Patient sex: M
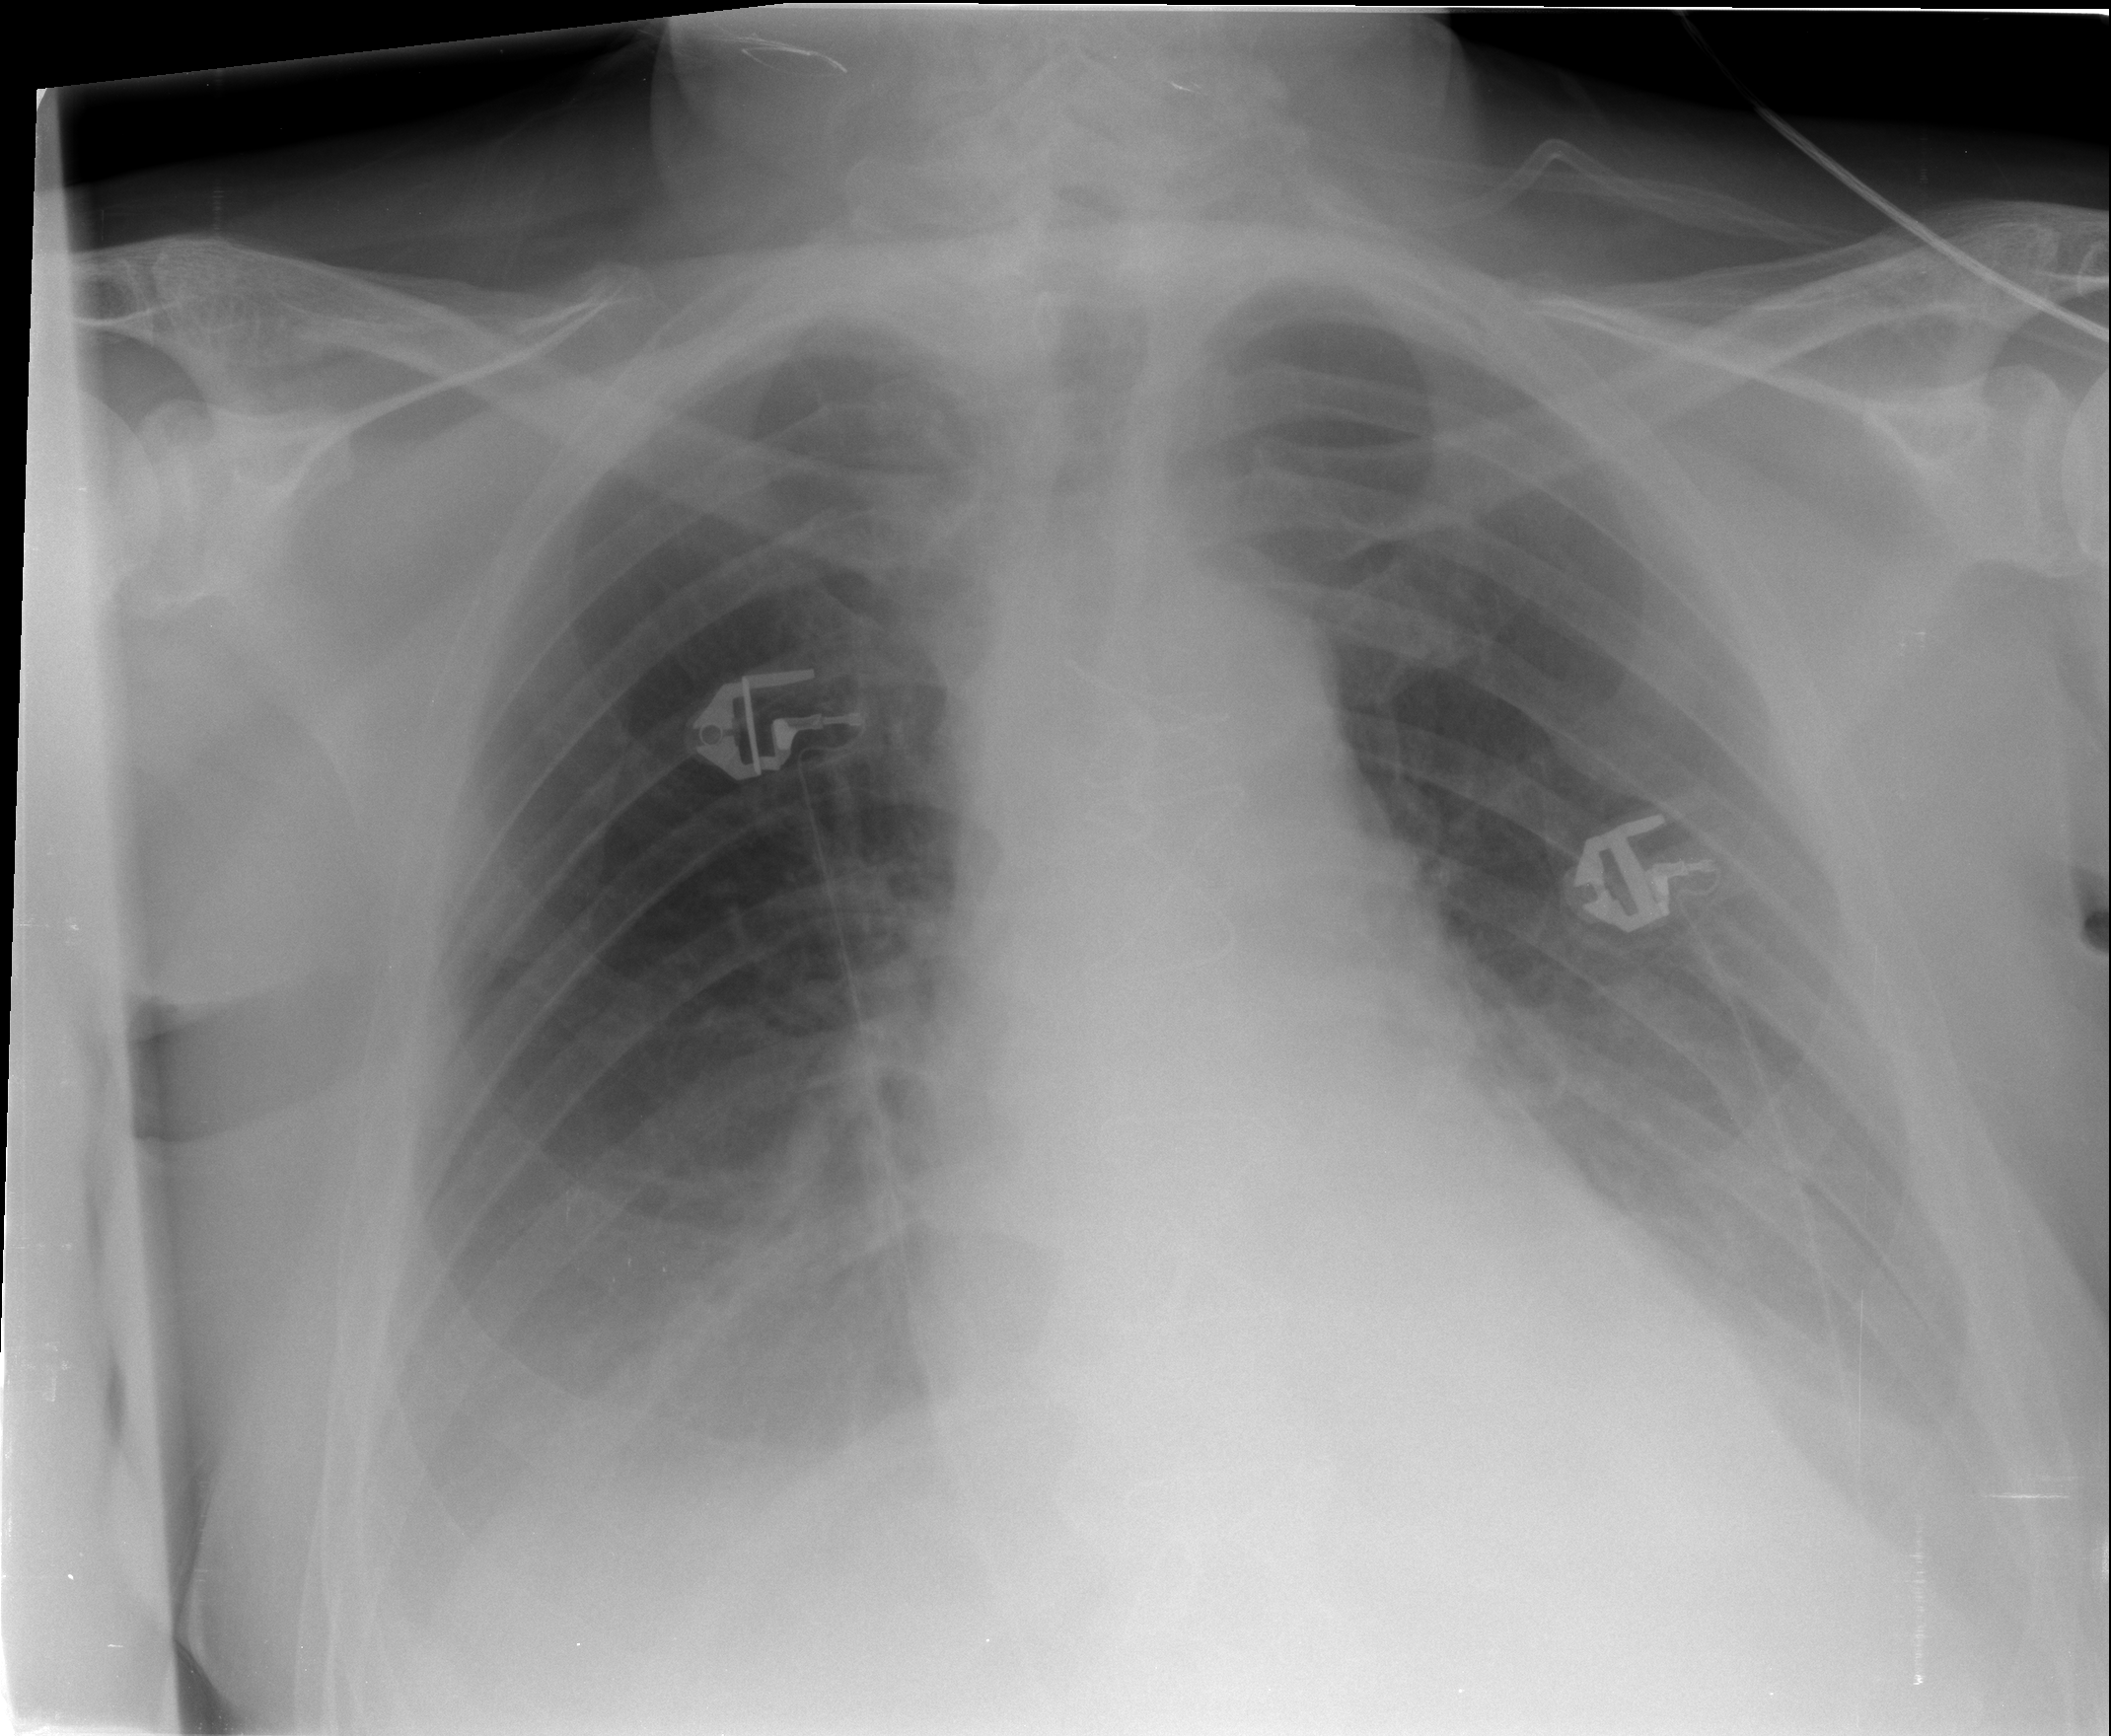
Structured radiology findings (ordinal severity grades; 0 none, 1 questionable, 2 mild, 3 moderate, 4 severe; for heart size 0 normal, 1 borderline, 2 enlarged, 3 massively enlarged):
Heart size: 1
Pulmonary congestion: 2
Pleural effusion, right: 2
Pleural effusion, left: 2
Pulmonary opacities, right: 0
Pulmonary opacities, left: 0
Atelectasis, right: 0
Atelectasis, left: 0